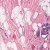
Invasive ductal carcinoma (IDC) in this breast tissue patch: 0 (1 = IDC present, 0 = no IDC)